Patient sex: M
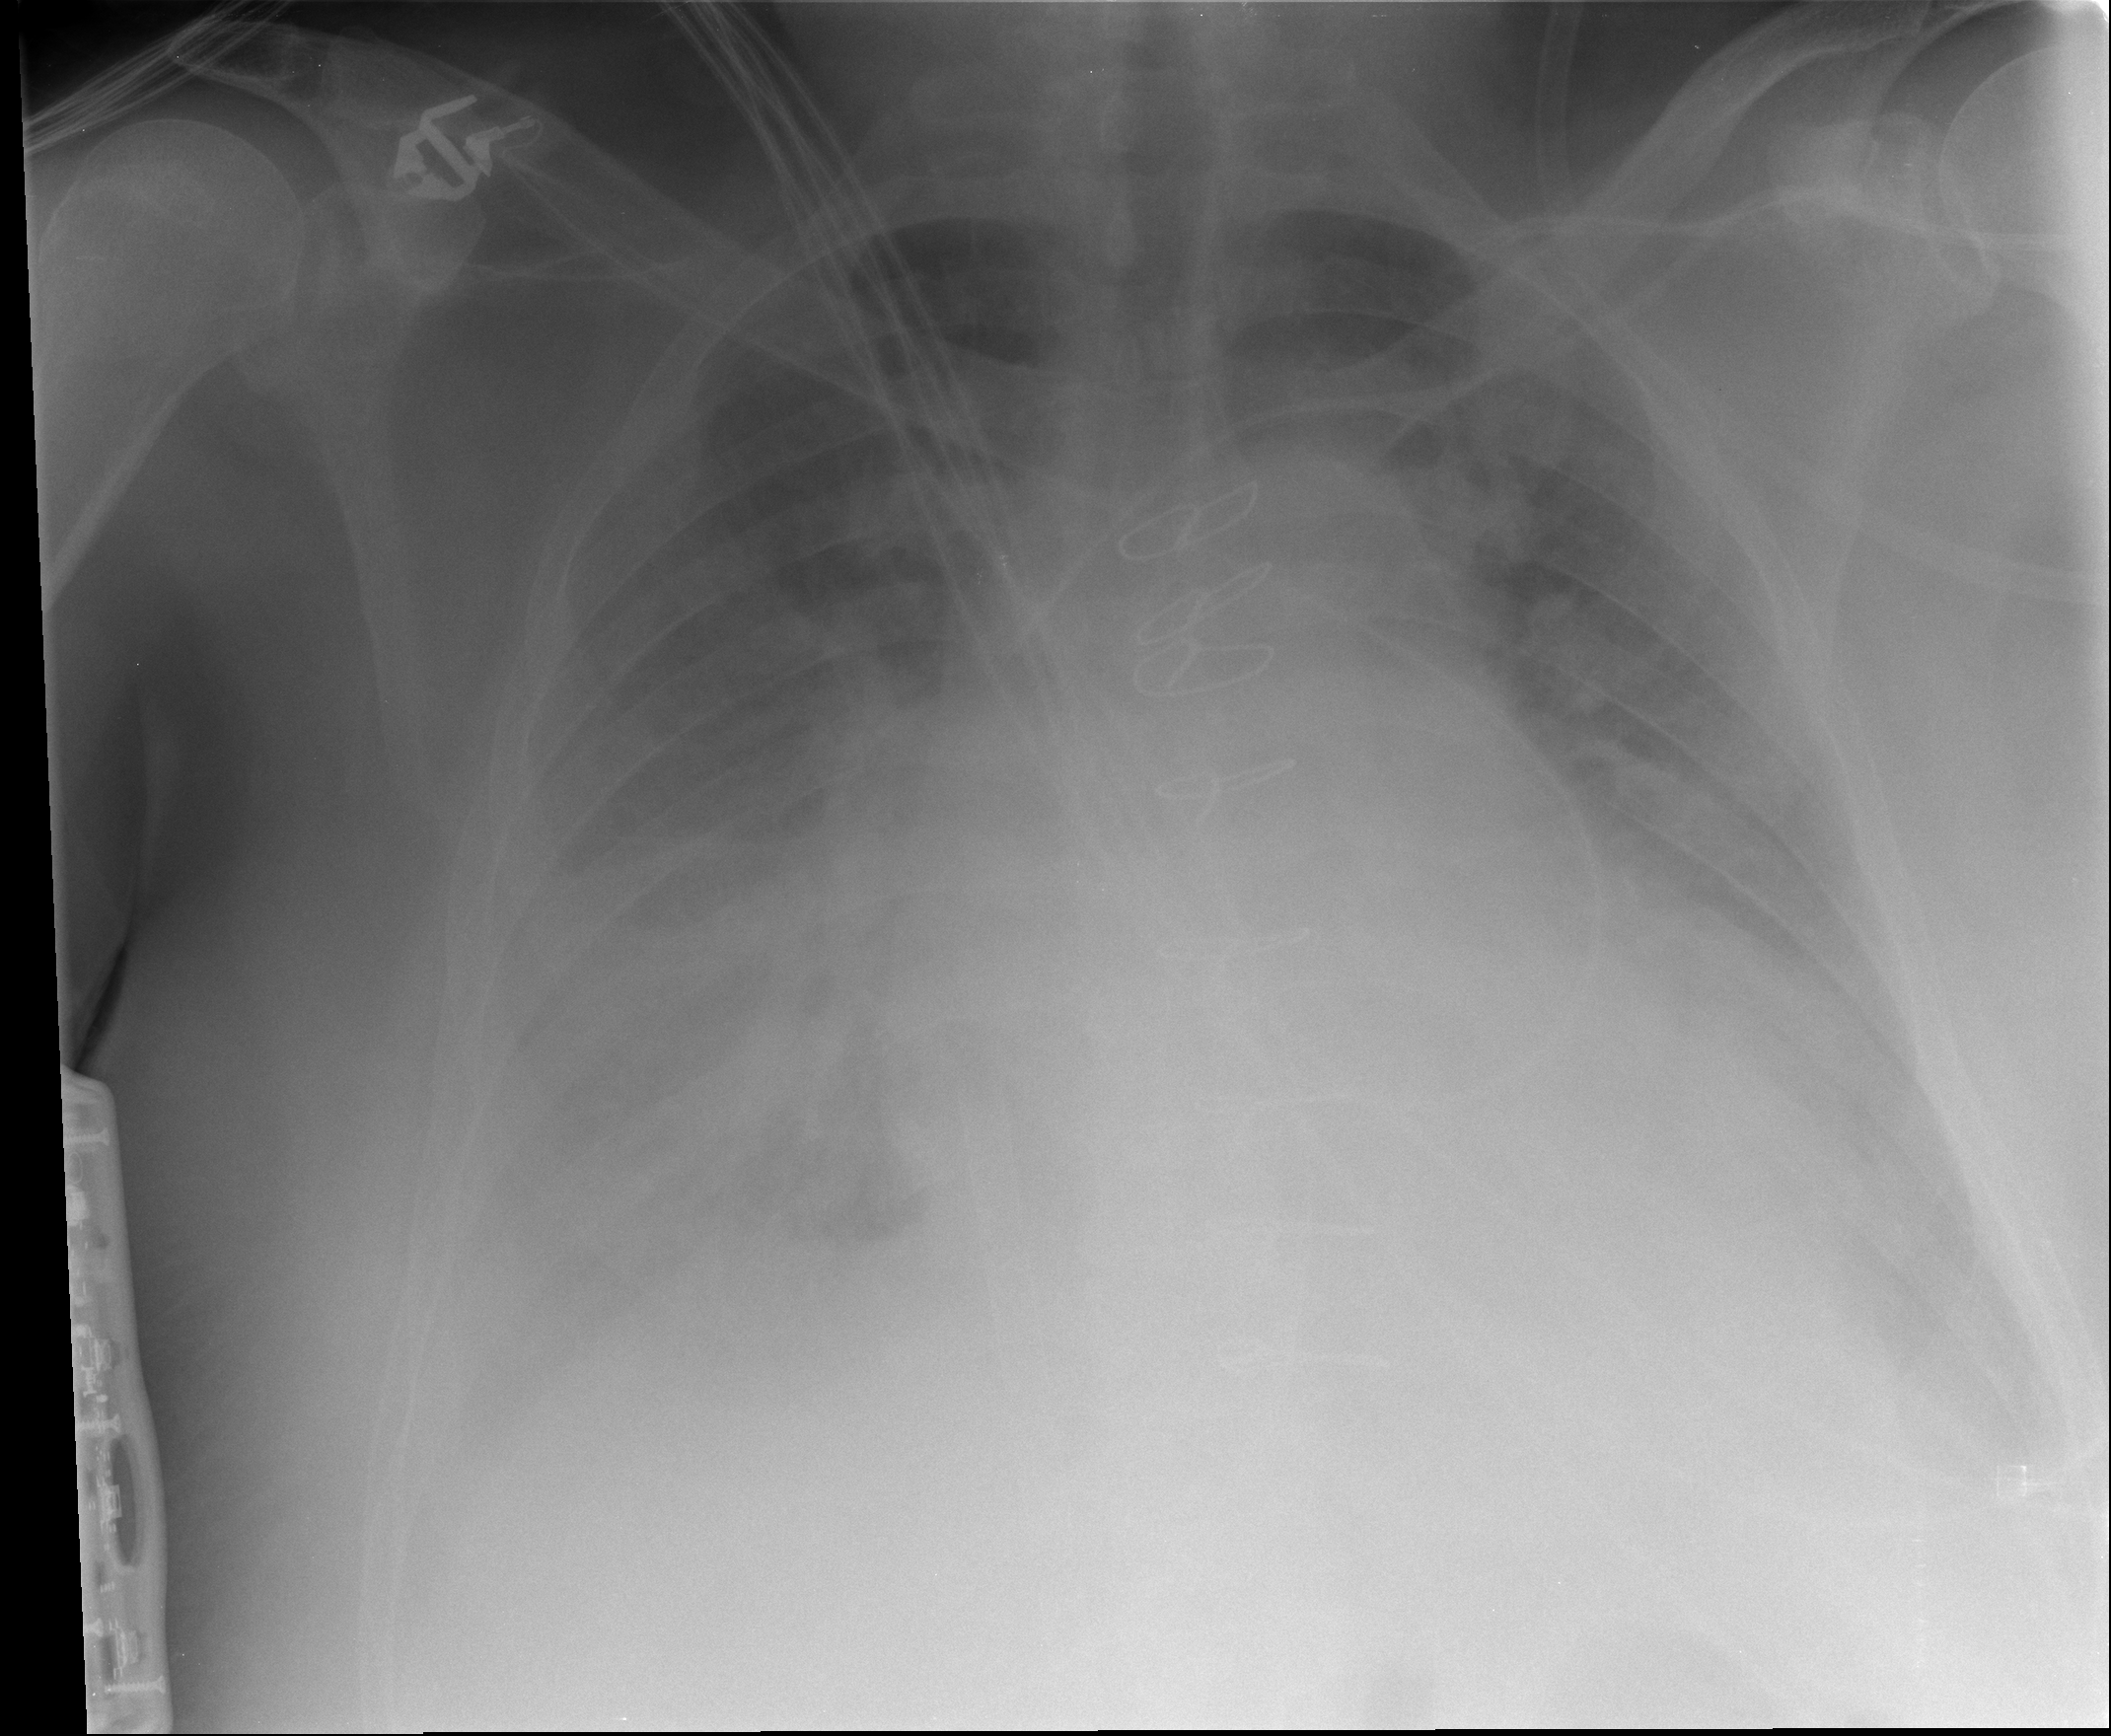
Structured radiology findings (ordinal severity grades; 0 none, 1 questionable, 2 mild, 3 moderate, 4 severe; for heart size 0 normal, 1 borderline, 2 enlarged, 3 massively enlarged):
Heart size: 3
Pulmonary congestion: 3
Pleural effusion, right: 3
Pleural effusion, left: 2
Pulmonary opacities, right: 0
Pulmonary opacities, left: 0
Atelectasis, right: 3
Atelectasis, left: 3